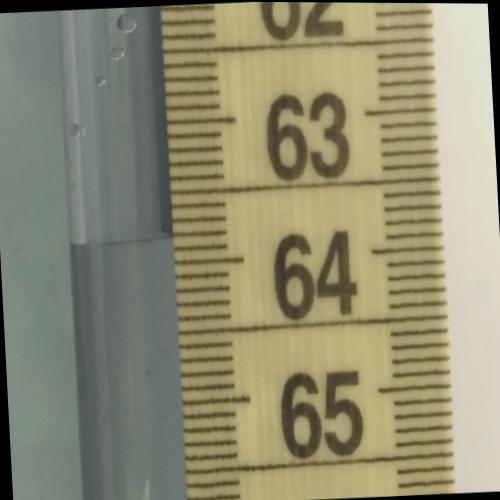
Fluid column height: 63.8 cm